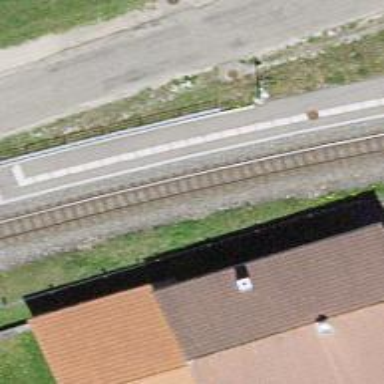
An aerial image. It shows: Narrow-gauge railway track electrified by contact line.